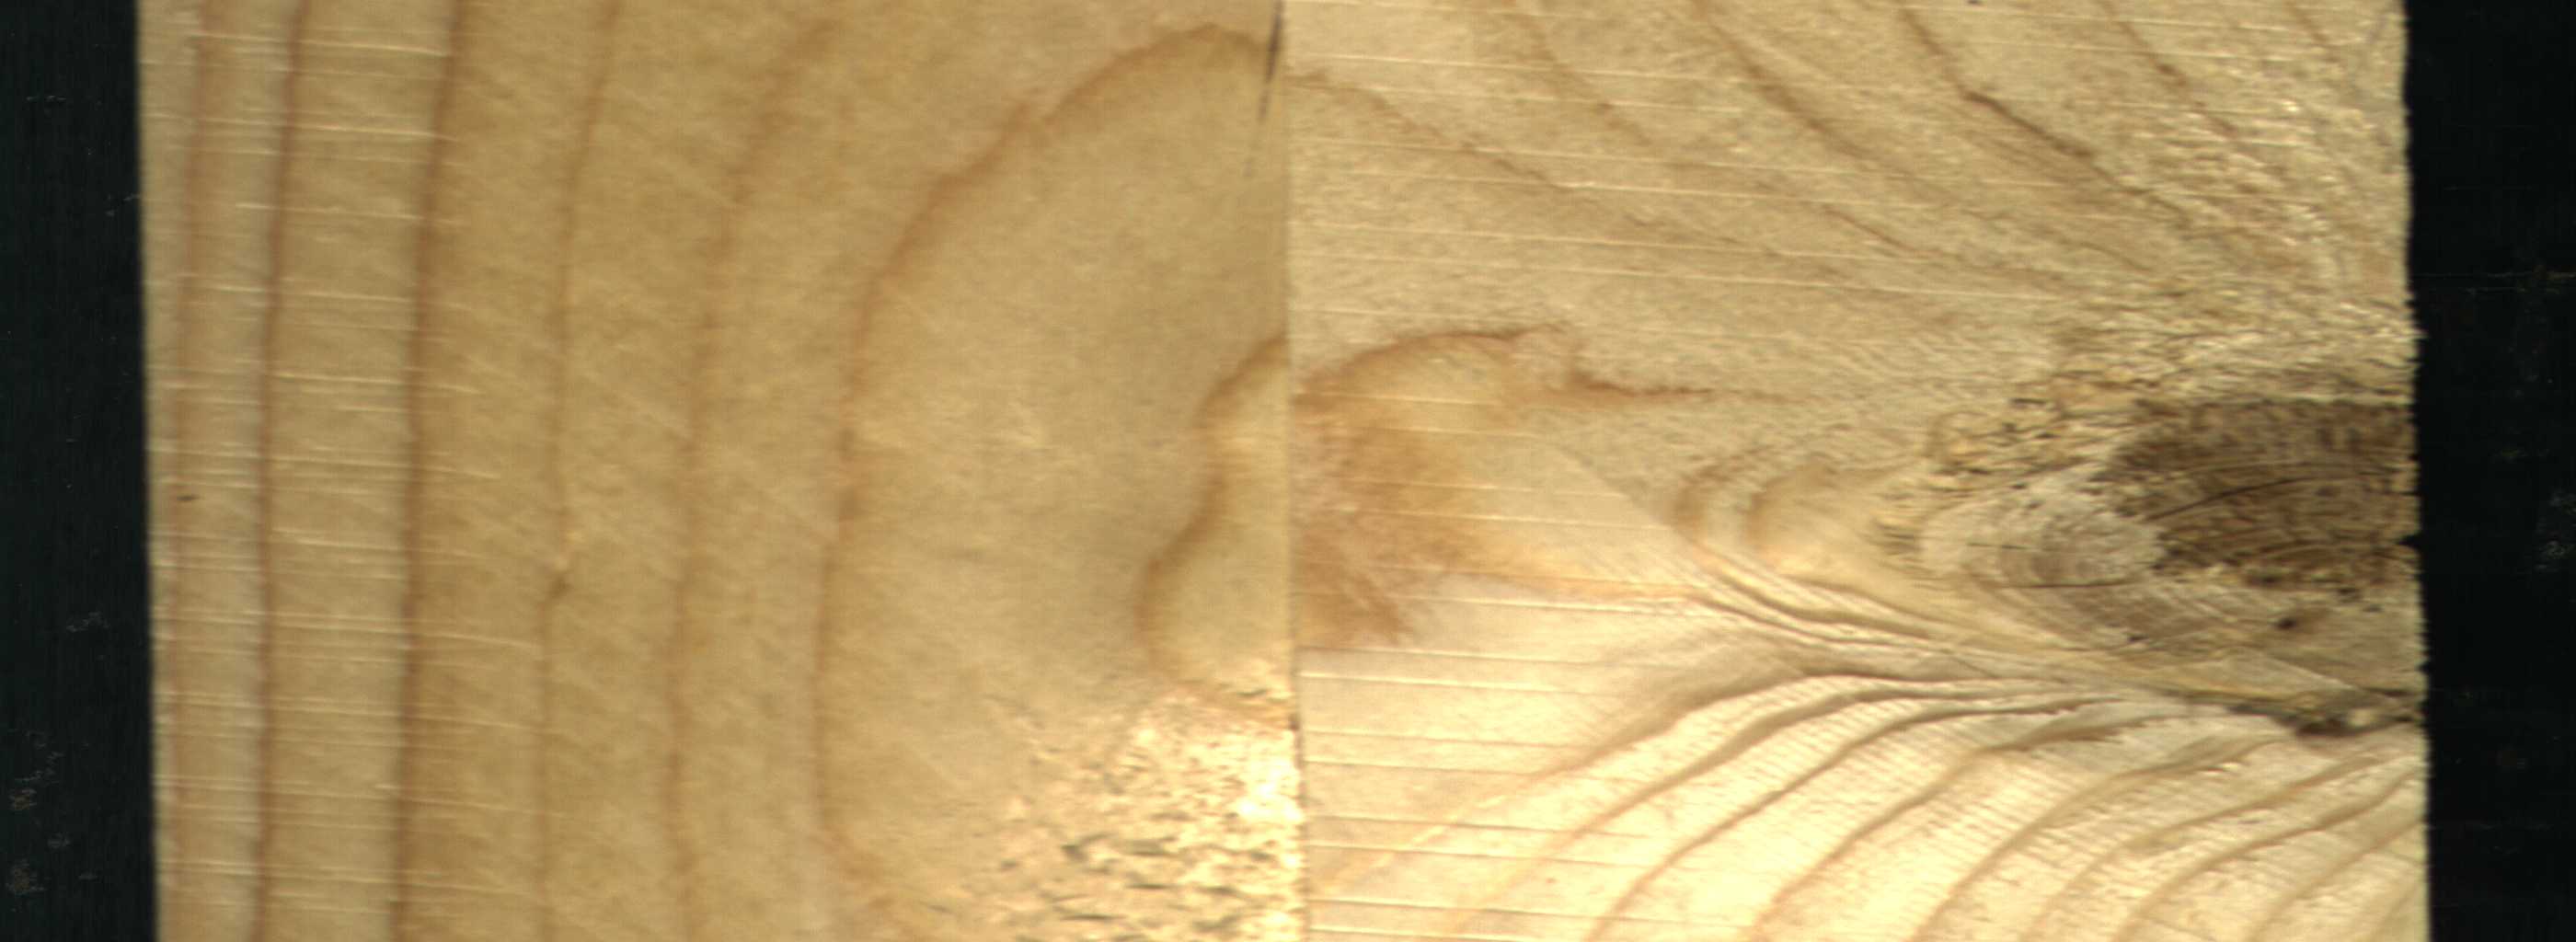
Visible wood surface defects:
knot_with_crack